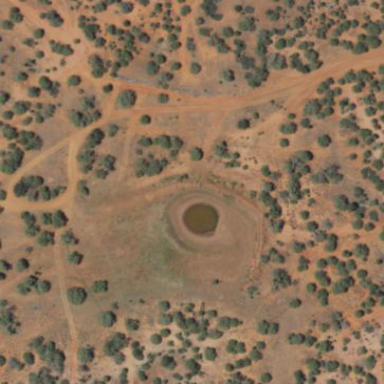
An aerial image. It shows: Watering place with stream pool for water supply.